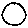
Label: circle